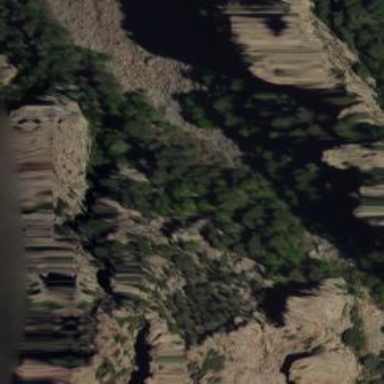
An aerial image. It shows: Cliff in nature.